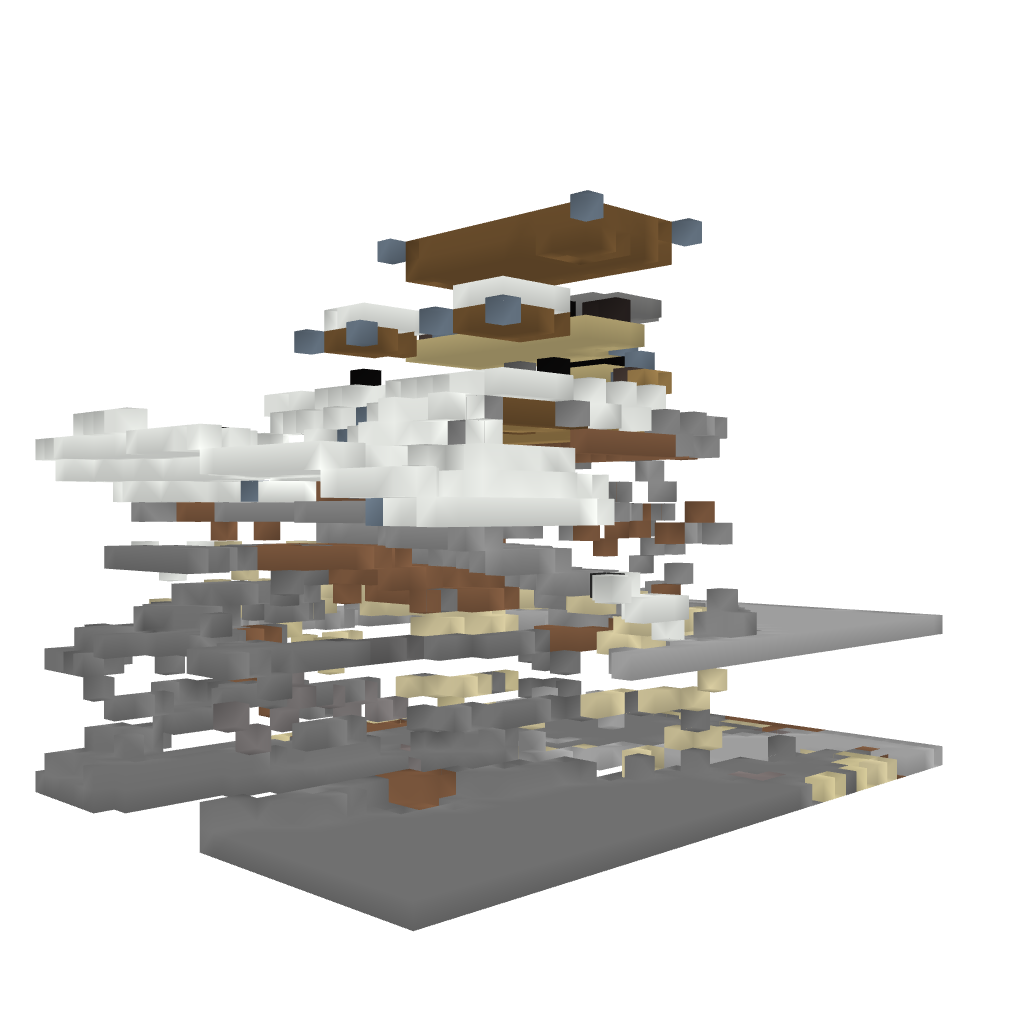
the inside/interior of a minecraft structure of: To The Moon